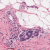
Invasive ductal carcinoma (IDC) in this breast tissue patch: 0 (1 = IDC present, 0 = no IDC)